【题型】解答题　【知识点】函数　【难度】easy
已知函数 $f(x)$ 定义在 $[-2,2]$ 上的图象如图所示，请分别画出下列函数的图象：

(1) $y = f(x+1)$ ；

(2) $y = f(x)+1$ ；

(3) $y = f(-x)$ ；

(4) $y = -f(x)$ ；

(5) $y = |f(x)|$ ；

(6) $y = f(|x|)$.
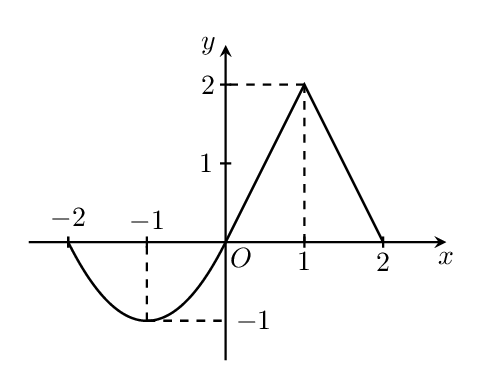
【解答】
【解析】 (1) 将函数 $y=f(x)$ 的图象向左平移一个单位可得函数 $y=f(x+1)$ 的图象，函数 $y=f(x+1)$ 的图象如图：

(2) 将函数 $y=f(x)$ 的图象向上平移一个单位可得函数 $y=f(x)+1$ 的图象，函数 $y=f(x)+1$ 图象如图：

(3) 函数 $y=f(x)$ 的图象与函数 $y=f(-x)$ 的图象关于 $y$ 轴对称，函数 $y=f(-x)$ 图象如图：

(4) 函数 $y=f(x)$ 的图象与函数 $y=-f(x)$ 的图象关于 $x$ 轴对称，函数 $y=-f(x)$ 的图象如图：

(5) 将函数 $y=f(x)$ 的图象在 $x$ 轴上方图象保留，下方的图象沿 $x$ 轴翻折到 $x$ 轴上方可得函数 $y=|f(x)|$ 的图象，函数 $y=|f(x)|$ 的图象如图：

(6) 将函数 $y=f(x)$ 的图象在 $y$ 轴左边的图象去掉，在 $y$ 轴右边的图象保留，并将右边图象沿 $y$ 轴翻折到 $y$ 轴左边得函数 $y=f(|x|)$ 的图象，其图象如图：

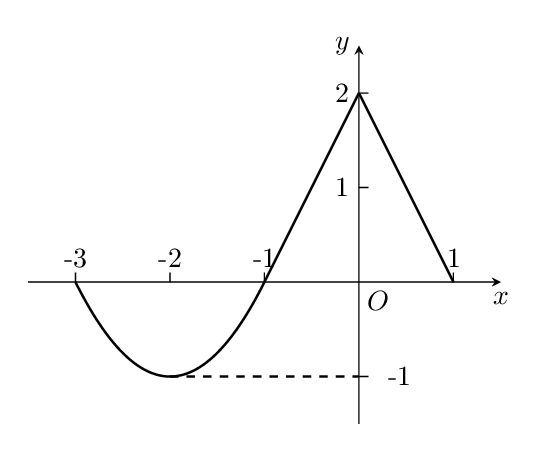
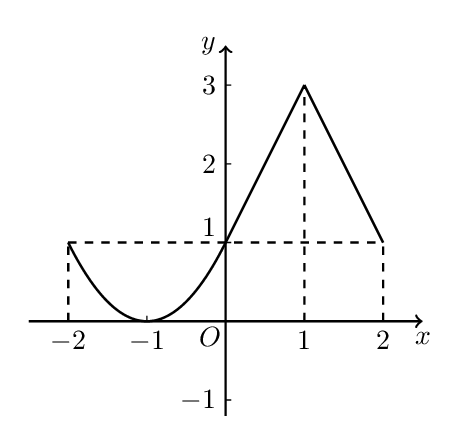
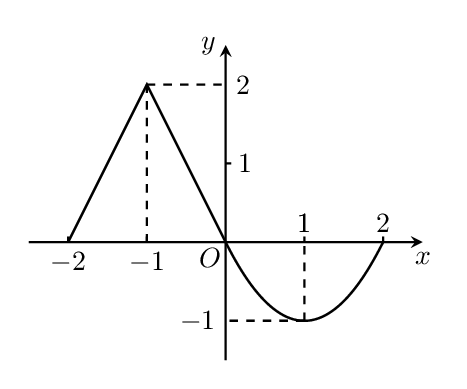
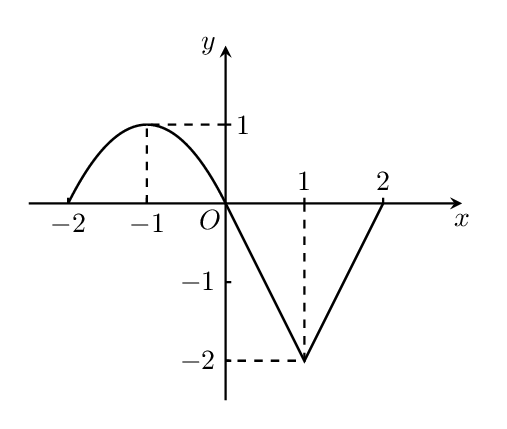
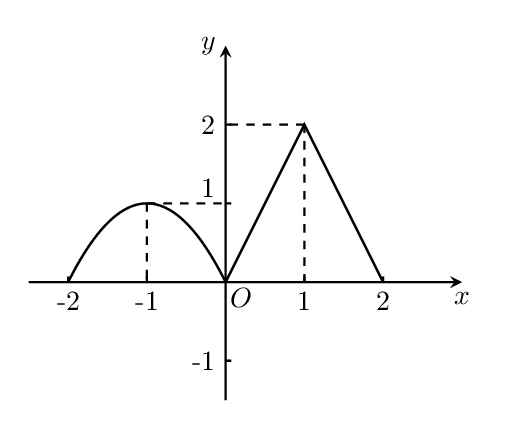
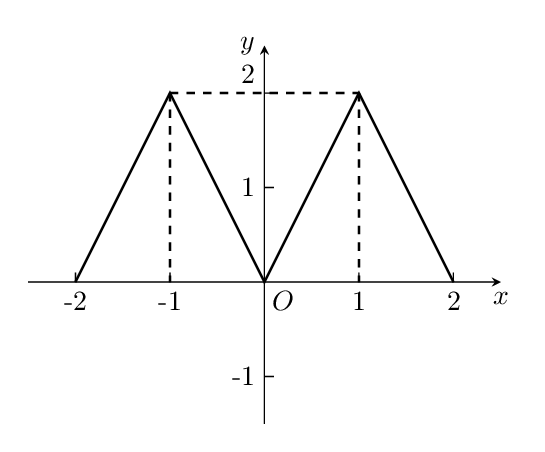